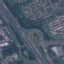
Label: Highway